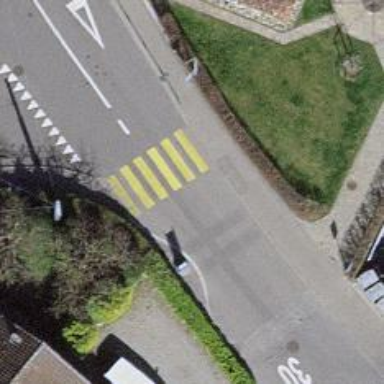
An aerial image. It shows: Uncontrolled footway crossing with markings.